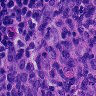
Metastatic tissue present: no